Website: walmart
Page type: billing-address
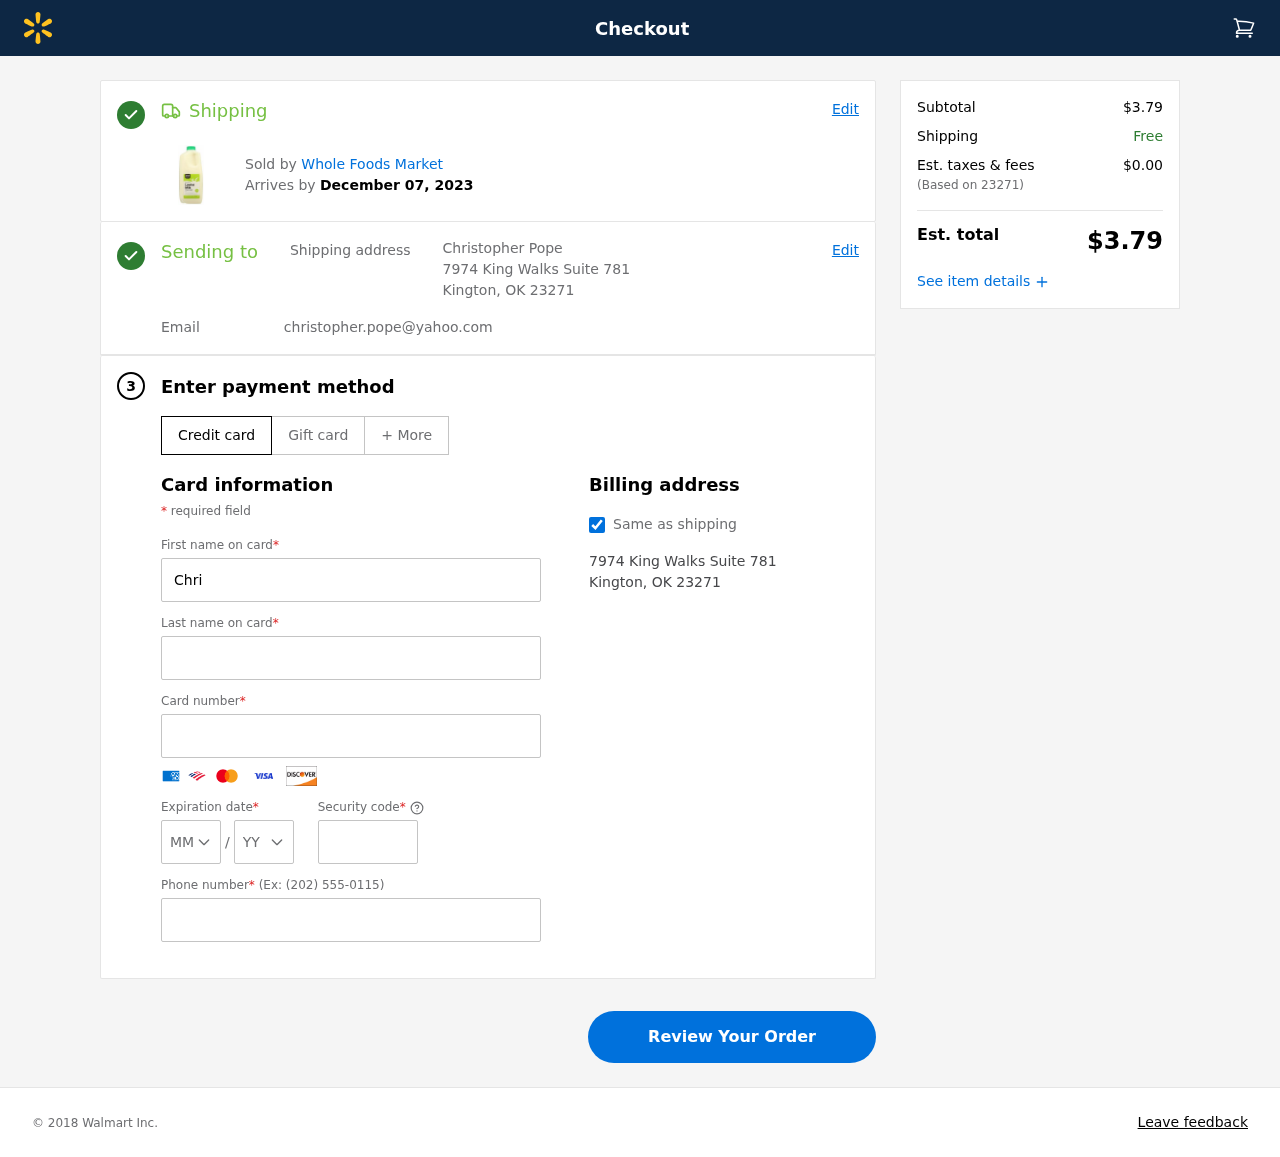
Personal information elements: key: PII_CARD_CVV
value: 7957
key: PII_CARD_EXPIRY_MONTH
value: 12
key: PII_CARD_EXPIRY_YEAR
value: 30
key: PII_CARD_NUMBER
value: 3493 3018 3893 537
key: PII_CITY_STATE_ZIP
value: Kington, OK 23271
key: PII_EMAIL
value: christopher.pope@yahoo.com
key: PII_FIRSTNAME
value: Christopher
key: PII_FULLNAME
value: Christopher Pope
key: PII_LASTNAME
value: Pope
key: PII_PHONE
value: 3446655489
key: PII_POSTCODE
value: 23271
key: PII_STREET
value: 7974 King Walks Suite 781
Product elements: key: PRODUCT1_BRAND
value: Whole Foods Market
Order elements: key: ORDER_DELIVERY_DATE
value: December 07, 2023
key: ORDER_SUBTOTAL
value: $3.79
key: ORDER_TAX
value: $0.00
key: ORDER_TOTAL
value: $3.79